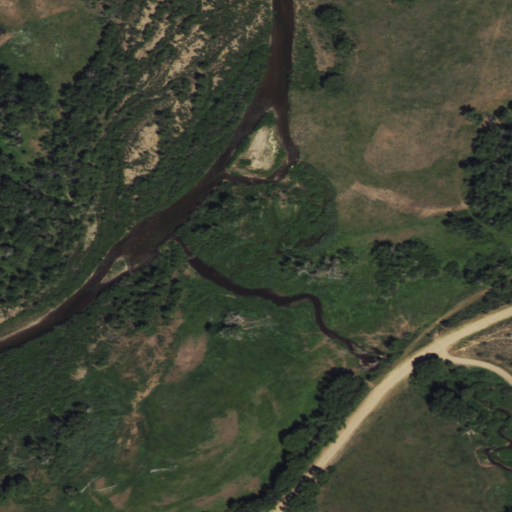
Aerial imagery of valley in Wyoming named Big Gulch containing herbaceous wetlands, woody wetlands, pasture, shrub, open development, and low intensity development